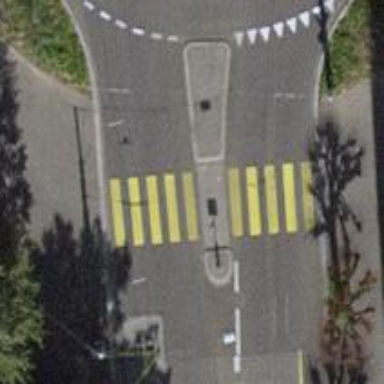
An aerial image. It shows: Asphalt footway with marked crossing and pedestrian island.